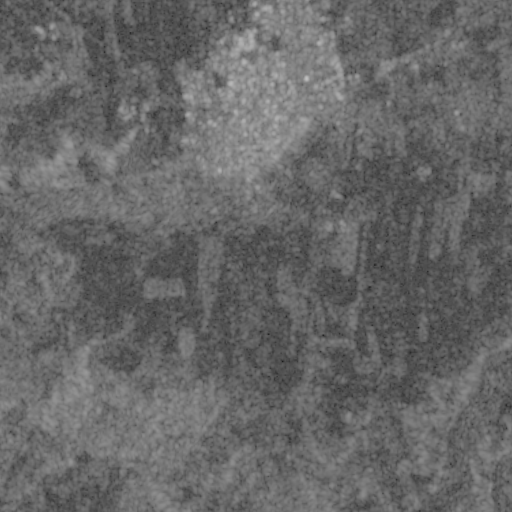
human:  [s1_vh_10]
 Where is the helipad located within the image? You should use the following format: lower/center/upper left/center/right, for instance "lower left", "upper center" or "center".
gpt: The helipad is located in the upper left of the image.
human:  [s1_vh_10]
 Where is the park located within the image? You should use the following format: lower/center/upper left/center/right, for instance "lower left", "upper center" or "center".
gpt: The park is located in the upper right of the image.
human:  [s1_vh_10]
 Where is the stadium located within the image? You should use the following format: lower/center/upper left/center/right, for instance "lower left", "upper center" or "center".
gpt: The stadium is located in the upper center of the image.
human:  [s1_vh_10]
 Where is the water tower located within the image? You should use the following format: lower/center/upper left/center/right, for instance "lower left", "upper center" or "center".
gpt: The water tower is located in the upper center of the image.
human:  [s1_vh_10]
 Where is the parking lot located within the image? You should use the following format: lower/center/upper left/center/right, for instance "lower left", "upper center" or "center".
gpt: There is no parking lot in the image.

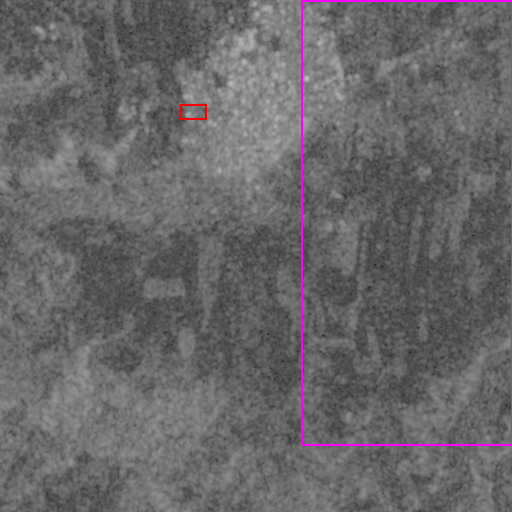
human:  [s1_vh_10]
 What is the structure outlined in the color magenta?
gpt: The structure outlined in magenta is a crop field.
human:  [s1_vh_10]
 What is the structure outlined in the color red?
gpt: The structure outlined in red is a park.
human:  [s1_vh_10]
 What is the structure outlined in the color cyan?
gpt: There is no cyan outline.